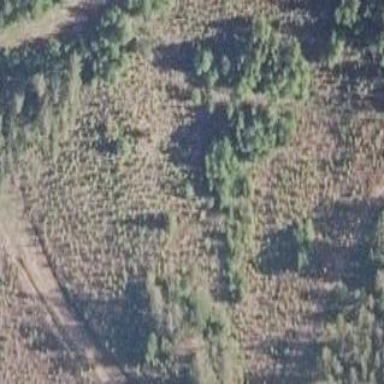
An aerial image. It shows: Clearcut man-made area surrounded by scrub vegetation.